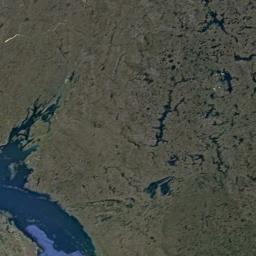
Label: wetland